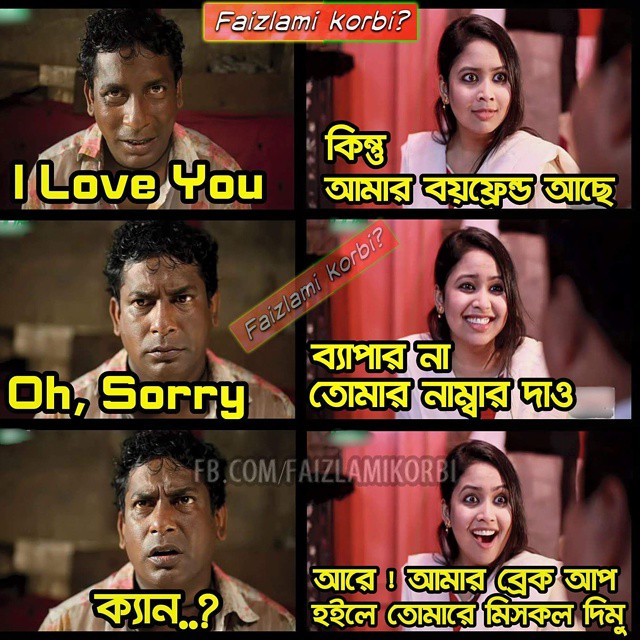
Caption: I Love You  কিন্তু আমার বয়ফ্রেন্ড আছে  Oh, Sorry  ব্যাপার না তোমার নাম্বার দাও   ক্যান... ? আরে আমার ব্রেক আপ হইলে তোমারে মিসকল দিমু
Label: non-hate